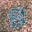
Label: 8